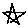
Label: star